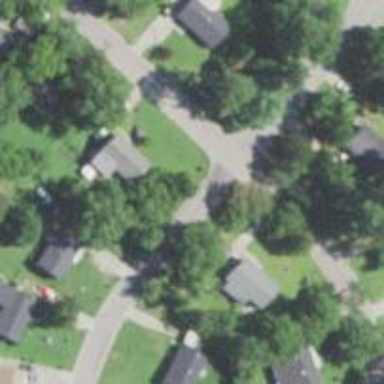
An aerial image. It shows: Asphalt road in residential area.